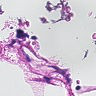
Metastatic tissue present: no